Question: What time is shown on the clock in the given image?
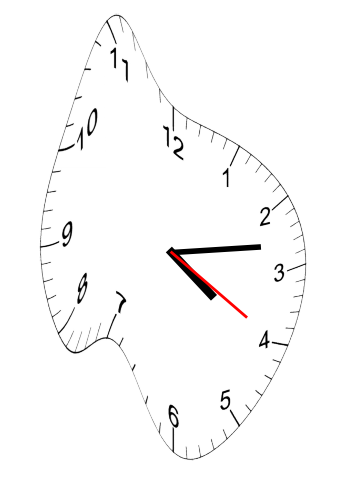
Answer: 04:13:20